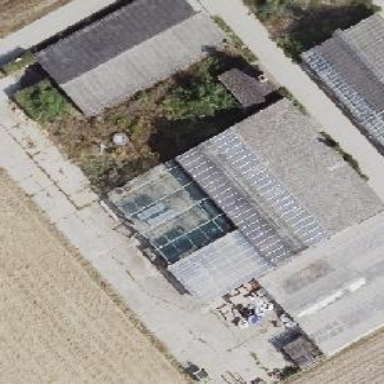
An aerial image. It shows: Greenhouse.